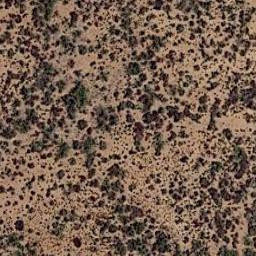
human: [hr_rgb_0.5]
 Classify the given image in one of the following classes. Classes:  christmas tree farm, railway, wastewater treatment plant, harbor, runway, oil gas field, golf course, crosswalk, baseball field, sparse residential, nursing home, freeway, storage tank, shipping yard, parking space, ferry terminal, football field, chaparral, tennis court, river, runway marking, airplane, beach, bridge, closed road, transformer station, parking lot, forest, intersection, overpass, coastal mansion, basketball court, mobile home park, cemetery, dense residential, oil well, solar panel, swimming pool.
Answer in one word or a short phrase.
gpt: chaparral